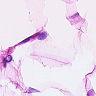
Metastatic tissue present: no